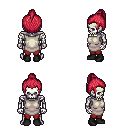
a pixel art fantasy rpg character, male body template, skeleton, white tunic, red pants, ruby red short topknot hairstyle, black shoes, four views (front, back, left, right), 2x2 character sprite sheet, small pixel art, hard edges, no anti-aliasing